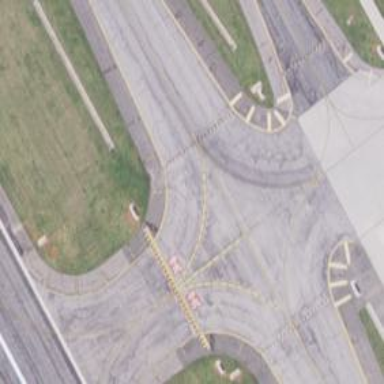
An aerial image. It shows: Taxiway at the airport with asphalt surface.